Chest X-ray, AP view. Patient: 20 years old, sex F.
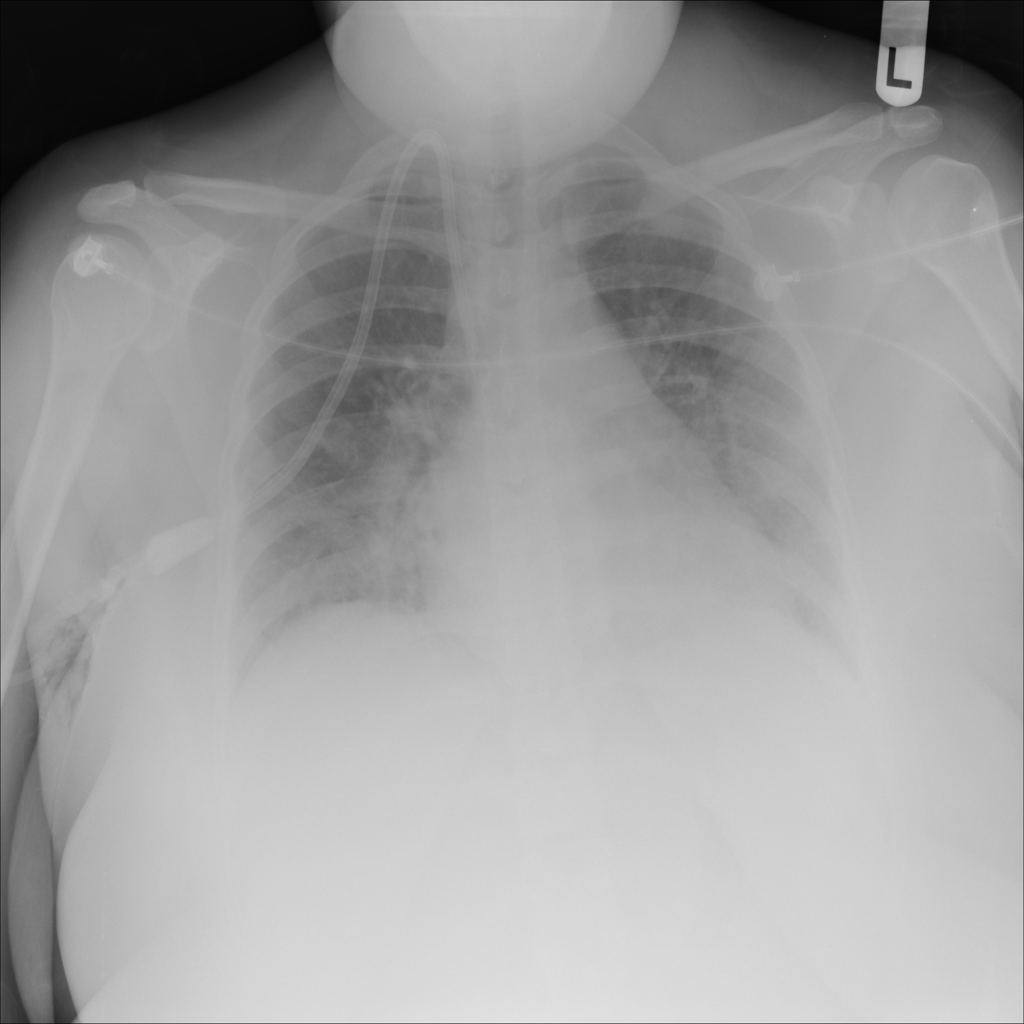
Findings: Infiltration